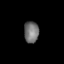
Tissue: skin
Cell type: Epithelial cells
Senescence score: 0.2225
Nuclear area (px): 313
Mean DAPI intensity: 113.157